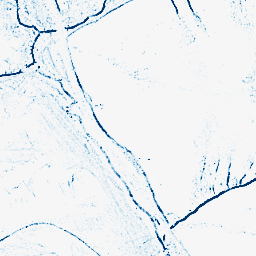
Category: morphological
Decomposition family: morphological_square
Decomposition parameters: operation: closing
size: 3
Upsampling method: linear_exact
Upsampling parameters: scale: 4
Upsampling scale: 4